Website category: book
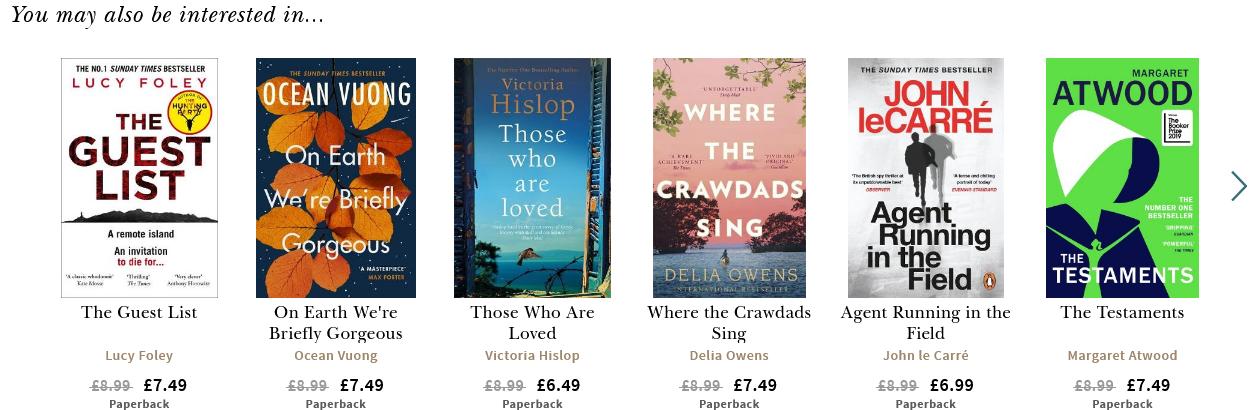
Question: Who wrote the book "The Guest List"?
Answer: Lucy Foley

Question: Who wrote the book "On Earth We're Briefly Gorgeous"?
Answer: Ocean Vuong

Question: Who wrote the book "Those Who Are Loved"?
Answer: Victoria Hislop

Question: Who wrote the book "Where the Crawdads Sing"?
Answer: Delia Owens

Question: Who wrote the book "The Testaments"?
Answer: Margaret Atwood

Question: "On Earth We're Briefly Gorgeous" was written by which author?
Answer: Ocean Vuong

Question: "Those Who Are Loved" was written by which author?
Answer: Victoria Hislop

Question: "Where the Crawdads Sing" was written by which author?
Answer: Delia Owens

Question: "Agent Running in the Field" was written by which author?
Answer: John le Carr

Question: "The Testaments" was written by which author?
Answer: Margaret Atwood

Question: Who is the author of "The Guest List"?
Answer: Lucy Foley

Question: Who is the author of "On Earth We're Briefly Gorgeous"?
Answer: Ocean Vuong

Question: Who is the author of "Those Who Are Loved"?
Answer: Victoria Hislop

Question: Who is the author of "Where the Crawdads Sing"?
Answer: Delia Owens

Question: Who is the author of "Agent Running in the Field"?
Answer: John le Carr

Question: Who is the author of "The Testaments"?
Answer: Margaret Atwood

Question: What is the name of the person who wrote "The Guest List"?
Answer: Lucy Foley

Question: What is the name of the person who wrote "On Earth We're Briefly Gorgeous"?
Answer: Ocean Vuong

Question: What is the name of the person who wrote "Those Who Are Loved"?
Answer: Victoria Hislop

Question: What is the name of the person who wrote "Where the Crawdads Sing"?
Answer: Delia Owens

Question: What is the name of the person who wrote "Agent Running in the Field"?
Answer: John le Carr

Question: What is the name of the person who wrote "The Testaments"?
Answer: Margaret Atwood

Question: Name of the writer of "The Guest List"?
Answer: Lucy Foley

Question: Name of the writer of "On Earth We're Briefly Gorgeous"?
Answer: Ocean Vuong

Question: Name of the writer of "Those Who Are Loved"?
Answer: Victoria Hislop

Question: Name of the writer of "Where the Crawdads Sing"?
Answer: Delia Owens

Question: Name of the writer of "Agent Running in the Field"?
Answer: John le Carr

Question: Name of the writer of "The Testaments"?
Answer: Margaret Atwood

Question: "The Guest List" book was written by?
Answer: Lucy Foley

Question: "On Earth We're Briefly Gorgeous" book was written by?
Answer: Ocean Vuong

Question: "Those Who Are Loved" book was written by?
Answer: Victoria Hislop

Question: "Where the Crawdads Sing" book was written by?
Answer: Delia Owens

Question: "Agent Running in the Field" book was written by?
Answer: John le Carr

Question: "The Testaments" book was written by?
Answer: Margaret Atwood

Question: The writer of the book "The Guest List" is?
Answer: Lucy Foley

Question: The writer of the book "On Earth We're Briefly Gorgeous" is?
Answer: Ocean Vuong

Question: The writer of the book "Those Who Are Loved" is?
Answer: Victoria Hislop

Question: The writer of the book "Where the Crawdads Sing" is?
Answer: Delia Owens

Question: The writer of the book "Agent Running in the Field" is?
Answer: John le Carr

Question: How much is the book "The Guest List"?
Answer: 7.49

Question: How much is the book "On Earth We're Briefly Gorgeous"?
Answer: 7.49

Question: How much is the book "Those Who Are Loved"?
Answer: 6.49

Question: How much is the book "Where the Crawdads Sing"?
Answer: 7.49

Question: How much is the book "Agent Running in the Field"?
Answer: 6.99

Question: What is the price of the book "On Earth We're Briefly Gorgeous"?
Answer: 7.49

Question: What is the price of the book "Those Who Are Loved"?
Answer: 6.49

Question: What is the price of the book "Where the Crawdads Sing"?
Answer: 7.49

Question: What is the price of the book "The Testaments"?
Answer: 7.49

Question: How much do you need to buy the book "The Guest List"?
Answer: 7.49

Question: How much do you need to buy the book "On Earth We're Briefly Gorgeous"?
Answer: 7.49

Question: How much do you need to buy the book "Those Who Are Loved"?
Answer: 6.49

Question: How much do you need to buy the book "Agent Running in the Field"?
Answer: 6.99

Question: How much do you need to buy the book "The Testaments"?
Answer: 7.49

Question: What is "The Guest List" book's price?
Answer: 7.49

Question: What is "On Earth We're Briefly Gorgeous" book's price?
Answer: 7.49

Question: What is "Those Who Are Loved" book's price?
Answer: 6.49

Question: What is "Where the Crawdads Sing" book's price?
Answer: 7.49

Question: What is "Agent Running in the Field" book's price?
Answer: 6.99

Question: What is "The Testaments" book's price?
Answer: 7.49

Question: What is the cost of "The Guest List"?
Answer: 7.49

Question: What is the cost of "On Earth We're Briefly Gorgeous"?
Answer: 7.49

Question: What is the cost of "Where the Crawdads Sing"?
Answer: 7.49

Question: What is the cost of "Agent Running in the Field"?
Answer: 6.99

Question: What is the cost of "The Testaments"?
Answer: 7.49